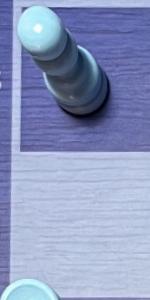
Label: Empty